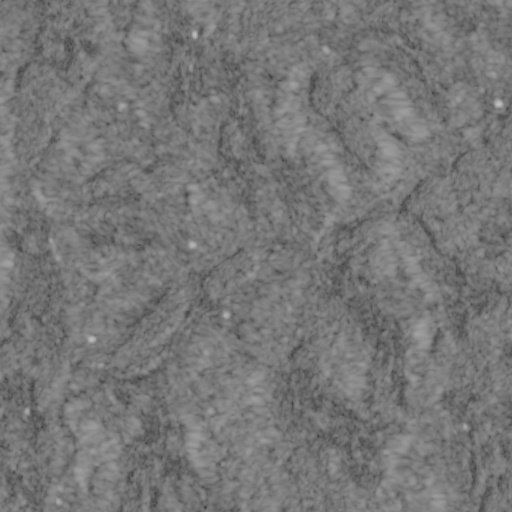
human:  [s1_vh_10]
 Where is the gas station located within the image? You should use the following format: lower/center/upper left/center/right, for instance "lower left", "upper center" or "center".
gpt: The gas station is located in the center of the image.
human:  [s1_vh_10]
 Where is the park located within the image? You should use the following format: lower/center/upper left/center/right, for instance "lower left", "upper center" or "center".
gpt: The park is located in the center right of the image.
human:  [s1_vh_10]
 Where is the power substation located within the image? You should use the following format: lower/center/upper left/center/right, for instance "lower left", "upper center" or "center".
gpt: The power substation is located in the center of the image.
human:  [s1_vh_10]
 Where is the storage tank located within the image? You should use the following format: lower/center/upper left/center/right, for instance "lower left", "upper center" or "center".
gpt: The storage tank is located in the lower left of the image.
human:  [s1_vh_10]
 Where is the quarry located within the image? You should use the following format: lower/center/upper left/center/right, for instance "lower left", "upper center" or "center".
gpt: There is no quarry in the image.

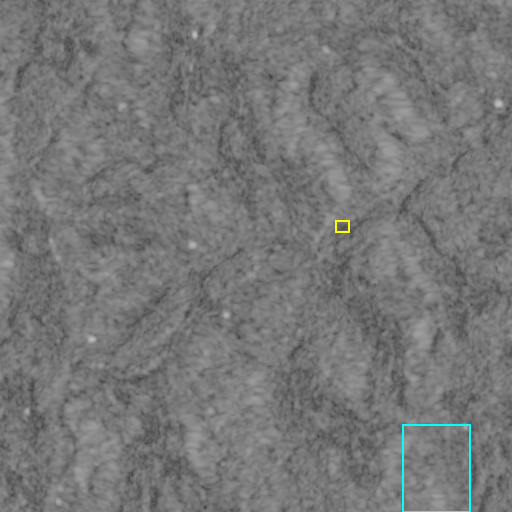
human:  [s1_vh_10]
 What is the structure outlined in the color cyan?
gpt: The structure outlined in cyan is a crop field.
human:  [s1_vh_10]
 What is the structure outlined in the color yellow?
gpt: The structure outlined in yellow is a park.
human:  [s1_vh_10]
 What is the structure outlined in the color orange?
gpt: There is no orange outline.